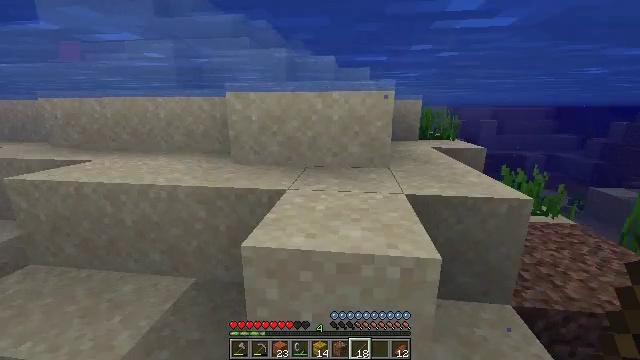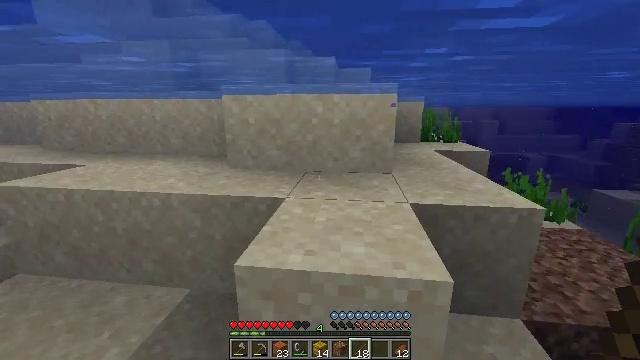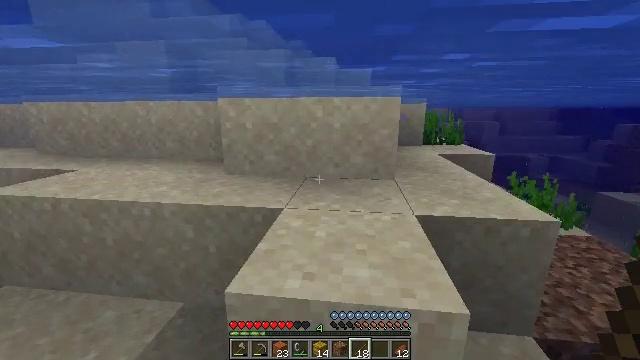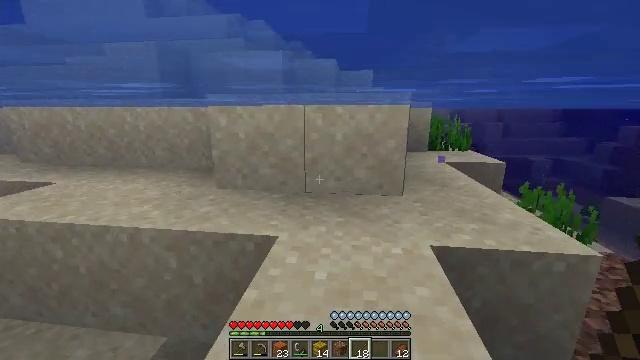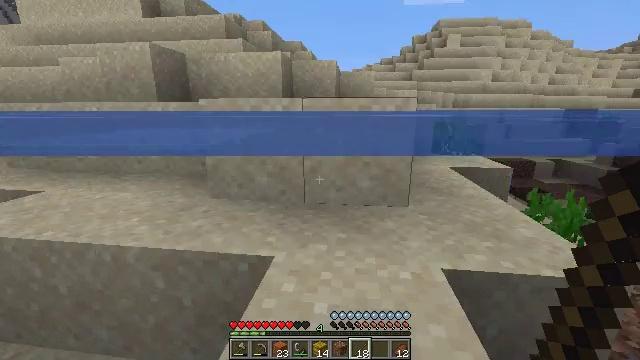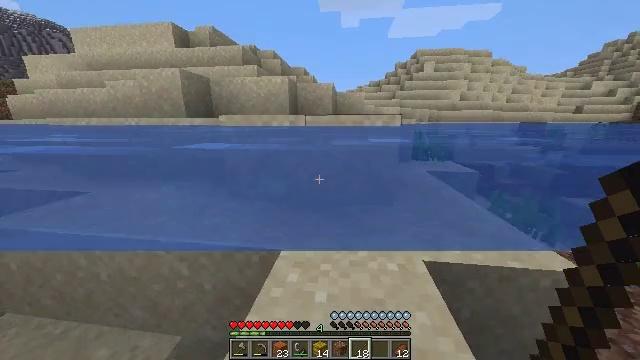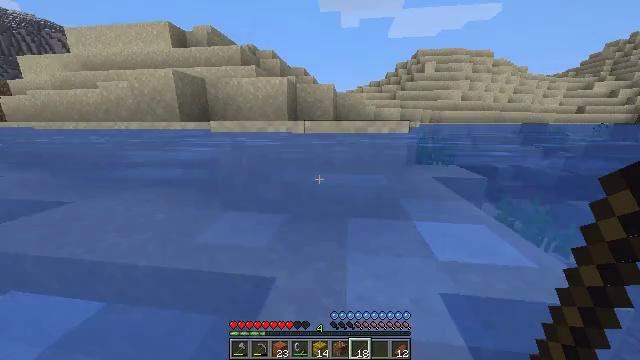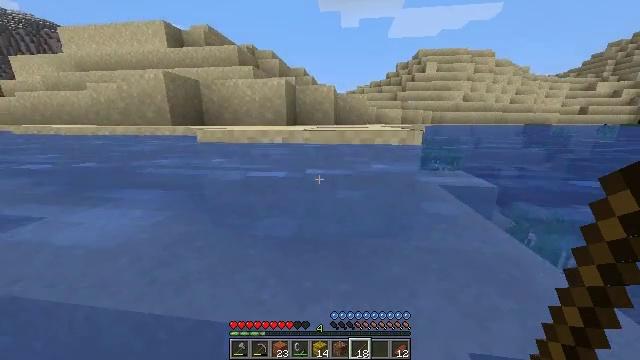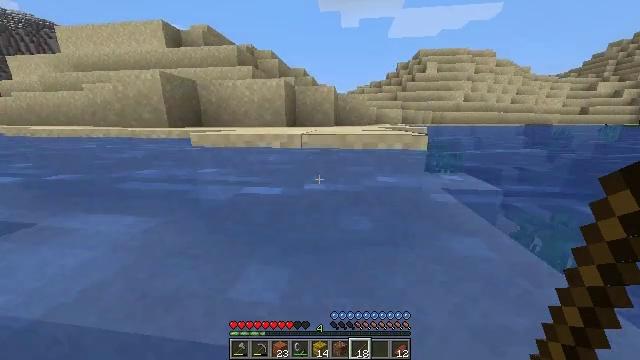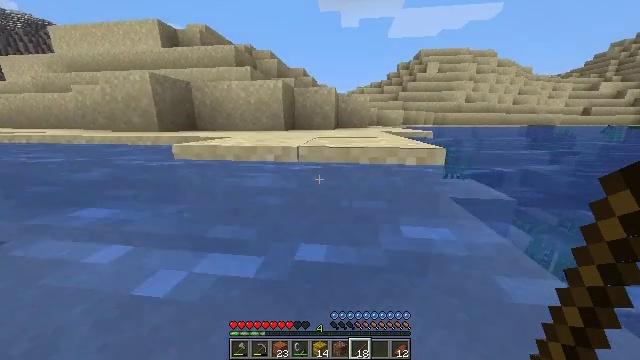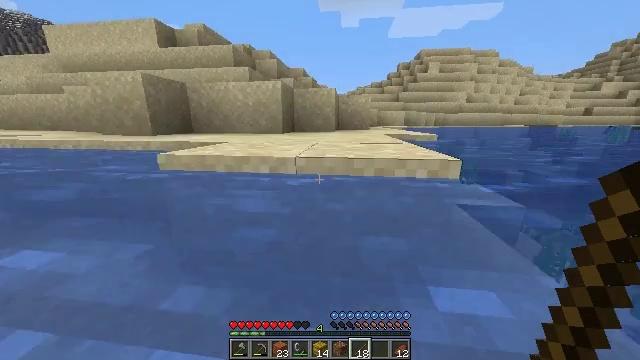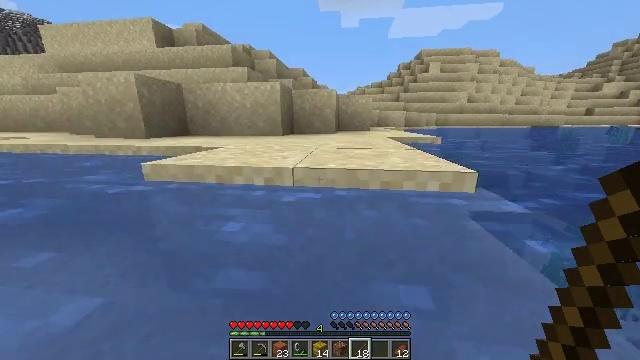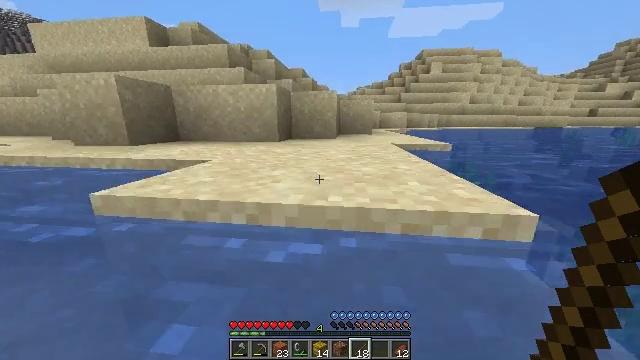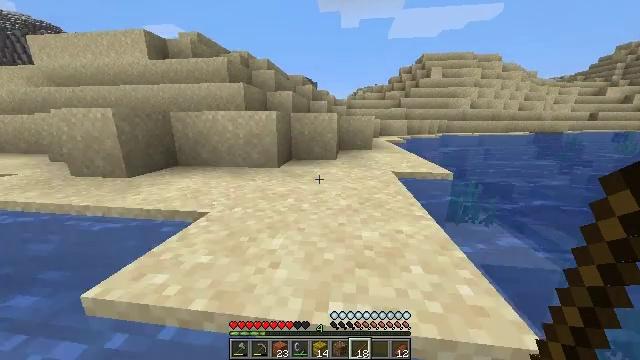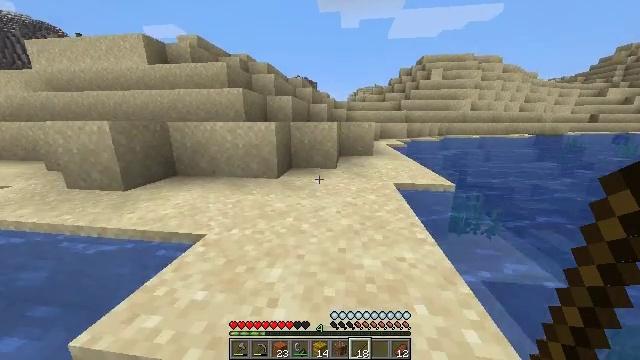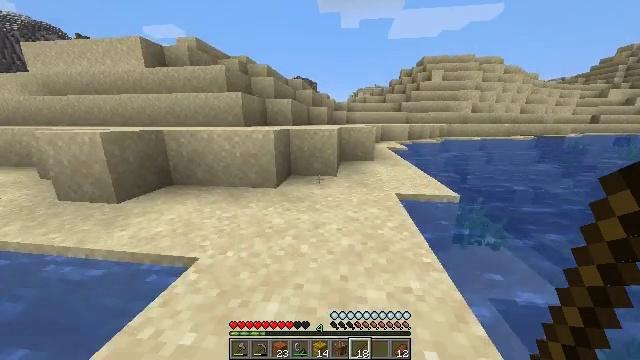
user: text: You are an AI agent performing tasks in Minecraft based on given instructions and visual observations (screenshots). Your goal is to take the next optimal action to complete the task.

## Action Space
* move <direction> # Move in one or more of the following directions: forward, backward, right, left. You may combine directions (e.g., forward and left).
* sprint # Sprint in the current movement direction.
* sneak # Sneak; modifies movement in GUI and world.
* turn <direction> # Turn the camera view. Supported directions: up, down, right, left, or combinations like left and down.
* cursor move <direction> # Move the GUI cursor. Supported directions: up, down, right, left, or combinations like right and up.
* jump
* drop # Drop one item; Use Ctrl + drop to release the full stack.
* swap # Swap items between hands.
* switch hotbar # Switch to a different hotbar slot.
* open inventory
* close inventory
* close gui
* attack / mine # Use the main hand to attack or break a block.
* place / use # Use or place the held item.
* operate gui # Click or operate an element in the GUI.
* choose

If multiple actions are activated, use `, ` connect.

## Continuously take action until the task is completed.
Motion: motion action
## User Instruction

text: Harvest the dead bush.
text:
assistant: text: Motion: move forward, sprint, jump
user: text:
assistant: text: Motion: move forward, sprint, jump
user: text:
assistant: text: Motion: move forward, sprint, jump
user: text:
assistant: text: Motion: move forward, sprint, jump
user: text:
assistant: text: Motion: move forward, sprint, jump
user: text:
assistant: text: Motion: move forward, sprint, jump
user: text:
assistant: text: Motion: move forward, sprint, jump
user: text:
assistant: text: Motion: move forward, sprint, jump
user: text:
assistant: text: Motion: move forward, sprint, jump
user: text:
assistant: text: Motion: move forward, sprint, jump
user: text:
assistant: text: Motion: move forward, sprint, jump
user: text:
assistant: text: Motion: move forward, sprint, jump
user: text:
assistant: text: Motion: move forward, sprint, jump
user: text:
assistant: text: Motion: move forward, sprint, jump
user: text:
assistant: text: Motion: move forward, sprint, jump
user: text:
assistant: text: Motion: move forward, sprint, jump
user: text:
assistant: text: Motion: move forward, sprint, jump
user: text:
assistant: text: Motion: move forward, sprint, jump
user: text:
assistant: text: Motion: move forward, sprint, jump
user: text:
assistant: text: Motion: move forward, sprint, jump
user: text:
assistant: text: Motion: move forward, sprint, jump
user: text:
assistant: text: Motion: move forward, sprint, jump
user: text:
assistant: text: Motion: move forward, sprint, jump
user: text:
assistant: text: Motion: move forward, sprint, jump
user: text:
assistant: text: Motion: move forward, sprint, jump
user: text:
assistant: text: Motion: move forward, sprint, jump
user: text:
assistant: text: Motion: move forward, sprint, jump
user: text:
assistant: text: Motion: move forward, sprint, jump
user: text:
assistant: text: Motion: move forward, sprint, jump
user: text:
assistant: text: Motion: move forward, sprint, jump